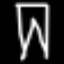
Label: pants